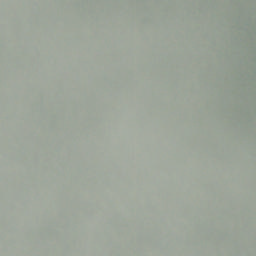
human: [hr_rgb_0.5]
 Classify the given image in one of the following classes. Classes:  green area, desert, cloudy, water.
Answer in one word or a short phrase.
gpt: cloudy